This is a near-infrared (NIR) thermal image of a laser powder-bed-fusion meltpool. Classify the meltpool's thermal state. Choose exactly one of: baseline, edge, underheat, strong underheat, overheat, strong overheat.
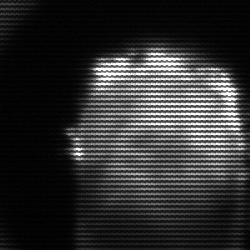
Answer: baseline